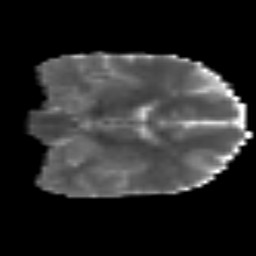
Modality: MD
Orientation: coronal
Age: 39
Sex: female
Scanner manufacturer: siemens
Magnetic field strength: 3 T
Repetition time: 3.2 s
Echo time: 0.081 s